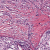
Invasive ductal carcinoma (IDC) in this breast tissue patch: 0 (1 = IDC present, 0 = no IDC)